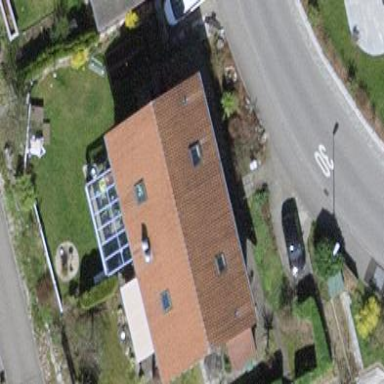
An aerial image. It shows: Semi-detached house.